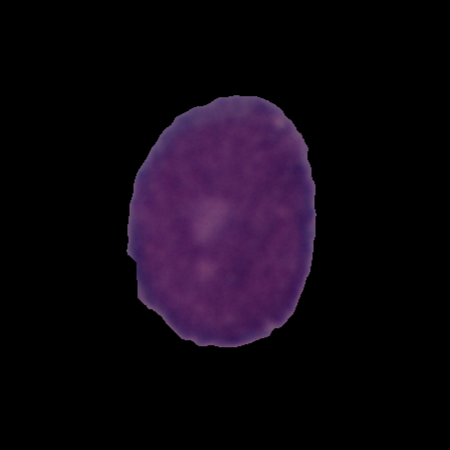
Label: cancer